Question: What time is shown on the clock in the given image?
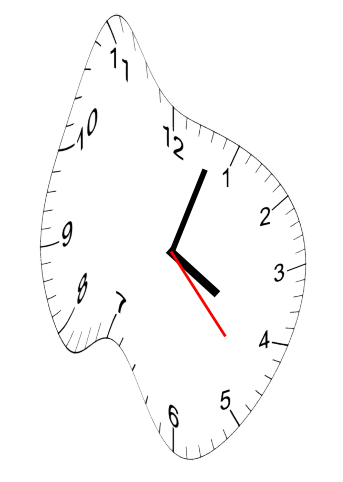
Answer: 04:03:23